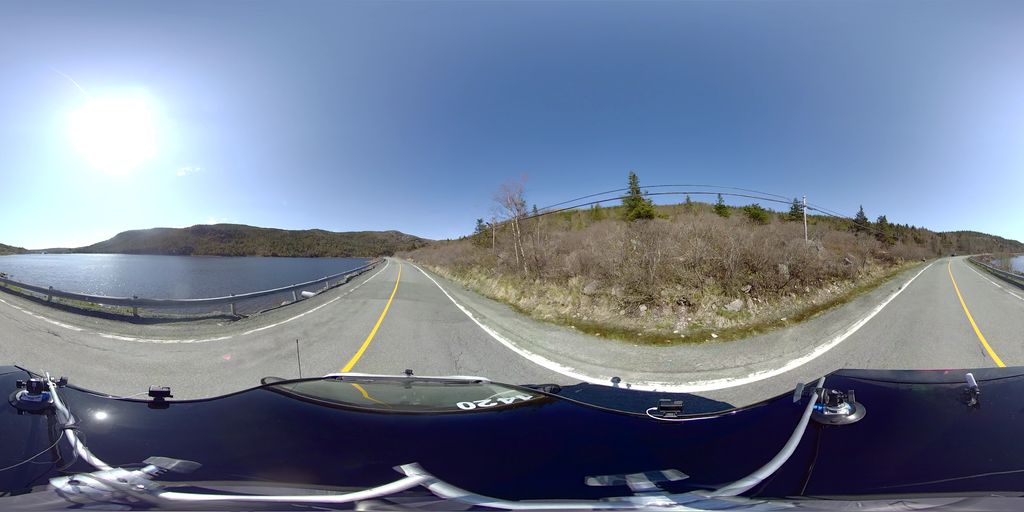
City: st_johns